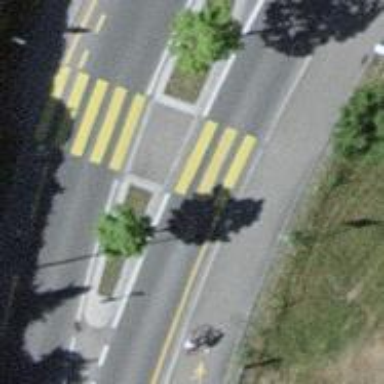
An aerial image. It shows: Kerb barrier.